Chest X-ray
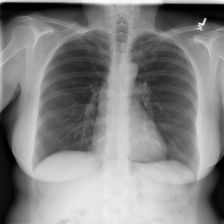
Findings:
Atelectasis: negative
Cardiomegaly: negative
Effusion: negative
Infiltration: negative
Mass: negative
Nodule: negative
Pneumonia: negative
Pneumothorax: negative
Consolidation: negative
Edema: negative
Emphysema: negative
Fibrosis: negative
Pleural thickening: negative
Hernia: negative